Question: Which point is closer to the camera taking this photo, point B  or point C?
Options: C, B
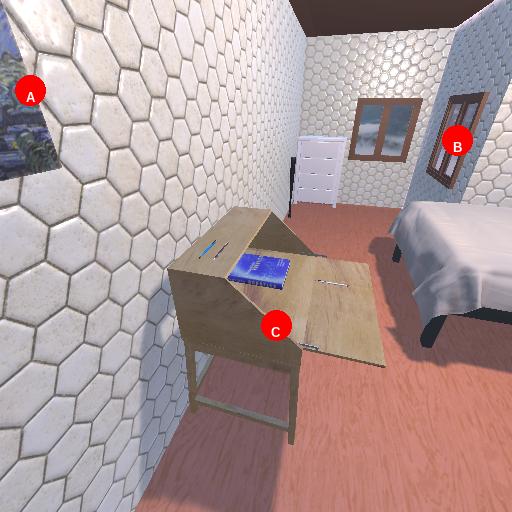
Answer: C